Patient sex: M
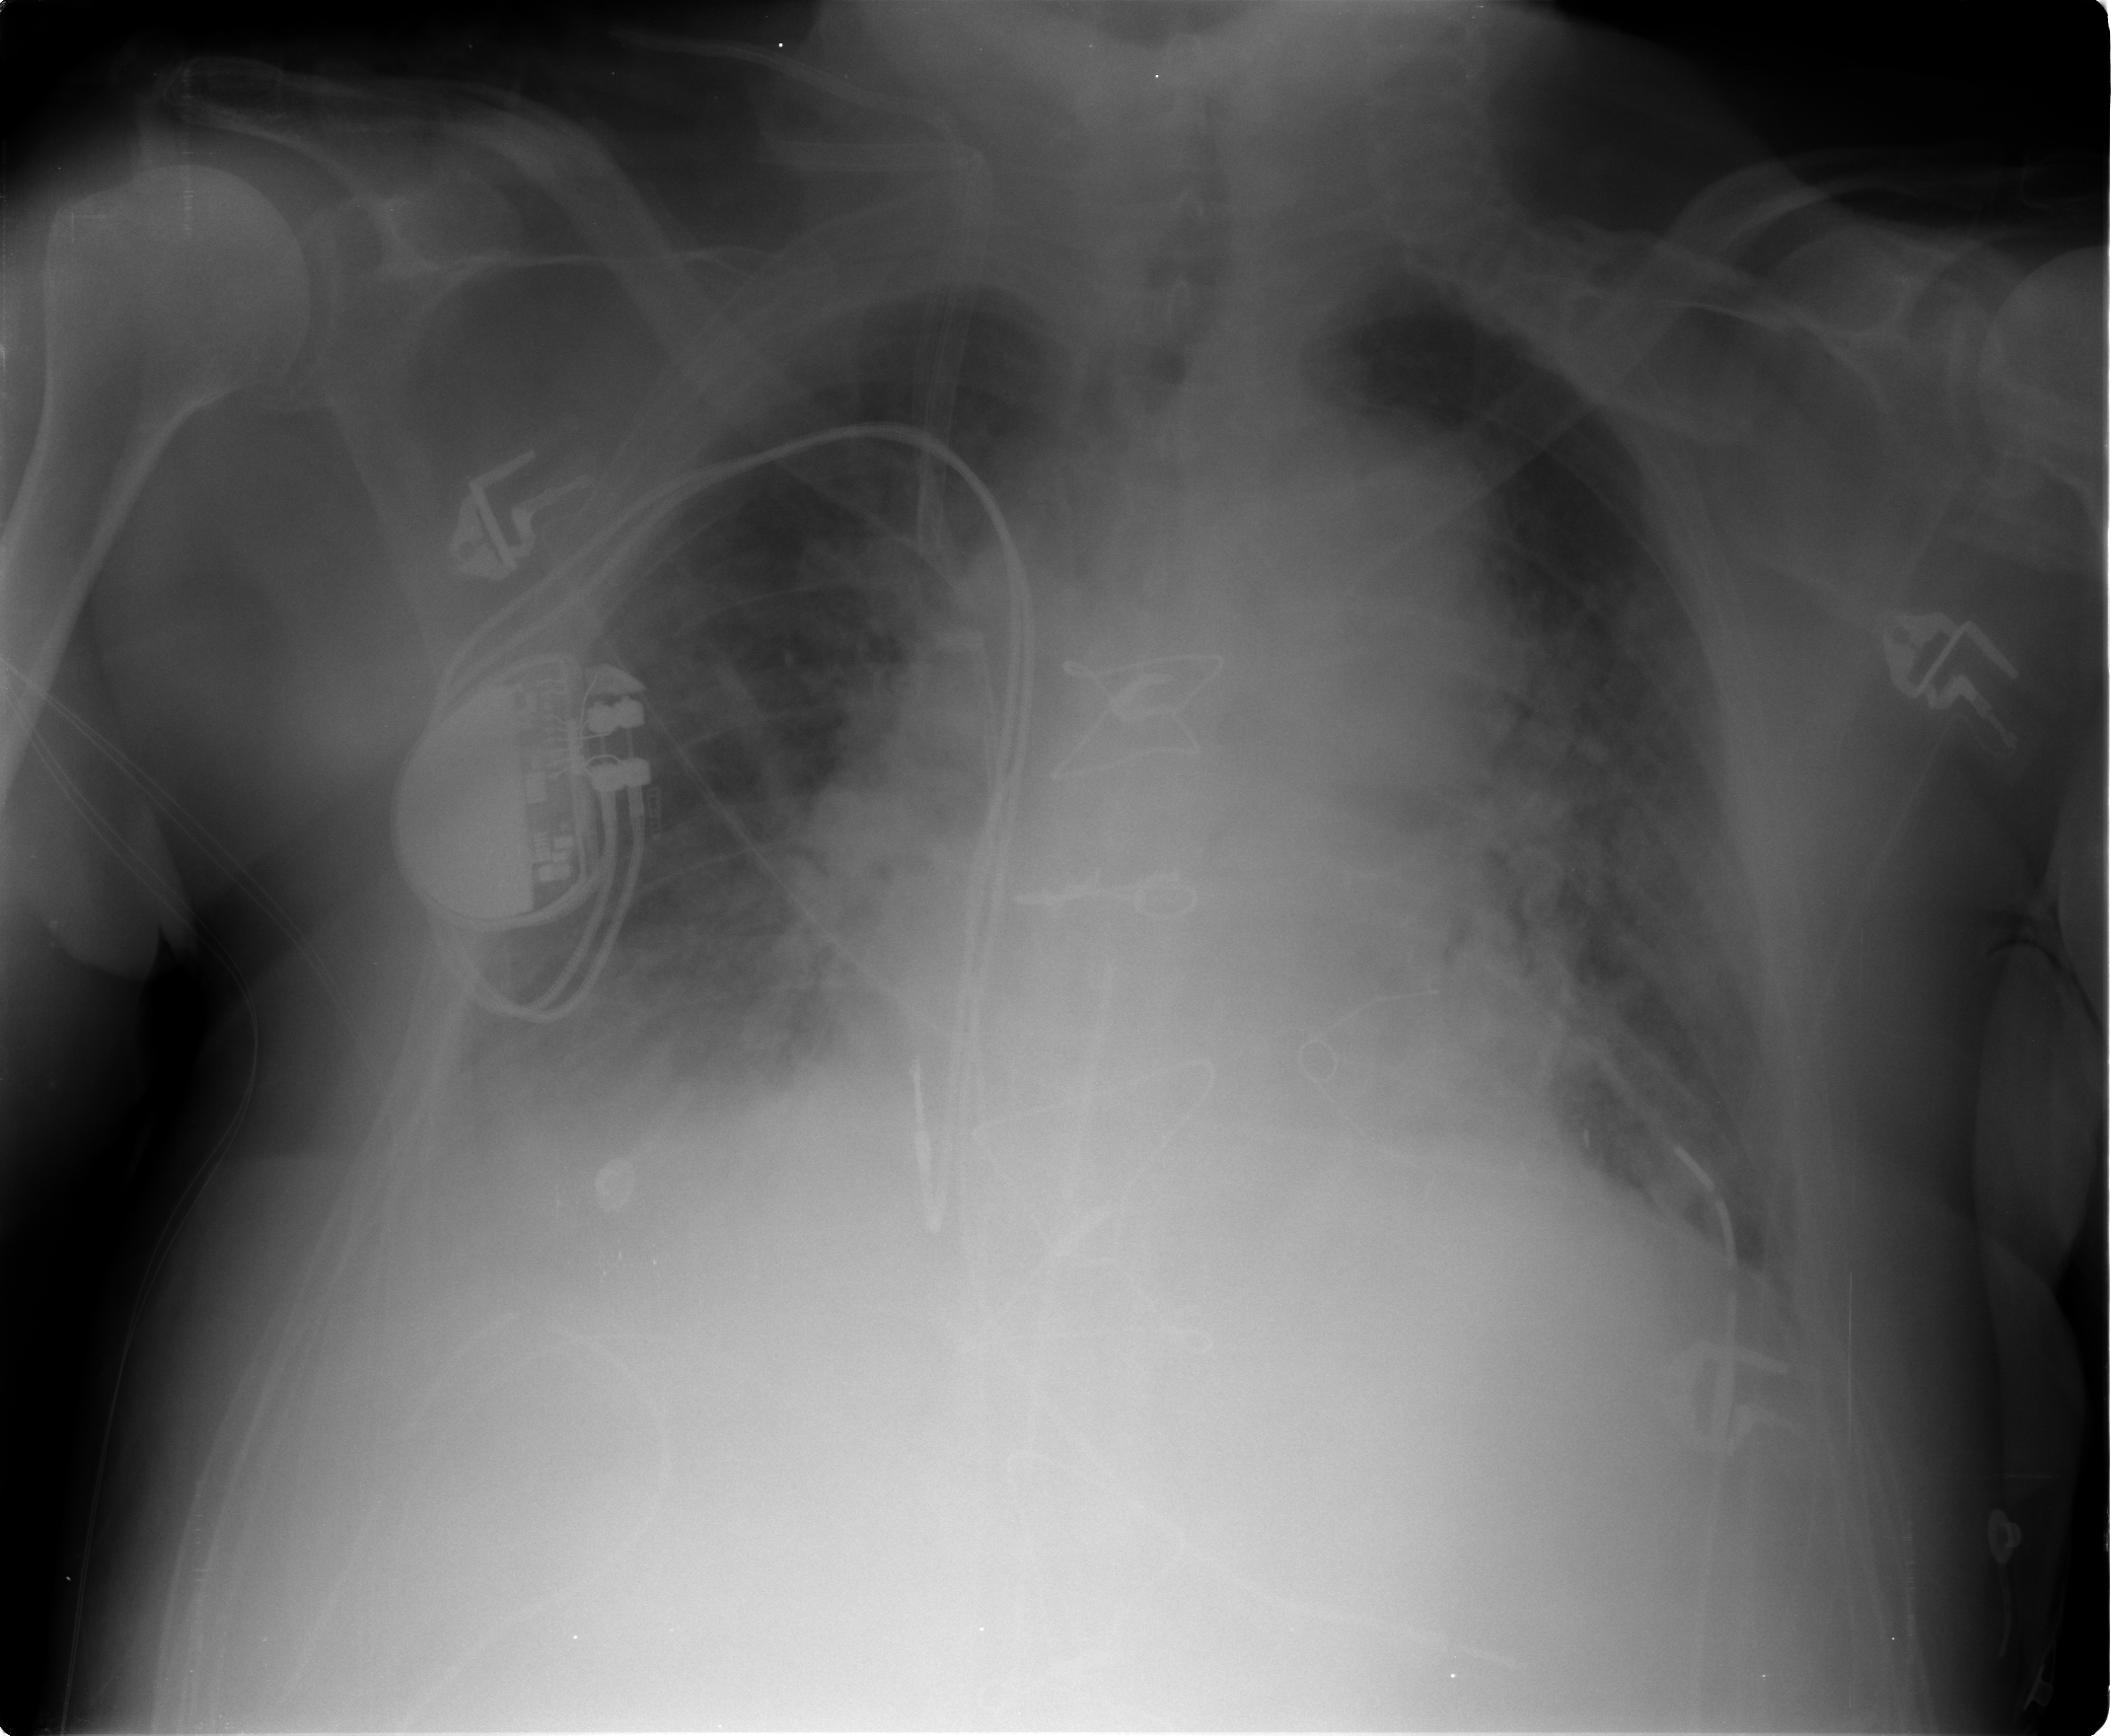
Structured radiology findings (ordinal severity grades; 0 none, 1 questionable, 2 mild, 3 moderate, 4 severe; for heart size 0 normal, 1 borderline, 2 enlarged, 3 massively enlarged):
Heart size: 2
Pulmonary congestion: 3
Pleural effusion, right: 2
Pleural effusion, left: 1
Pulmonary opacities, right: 0
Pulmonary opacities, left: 0
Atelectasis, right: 2
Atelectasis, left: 2